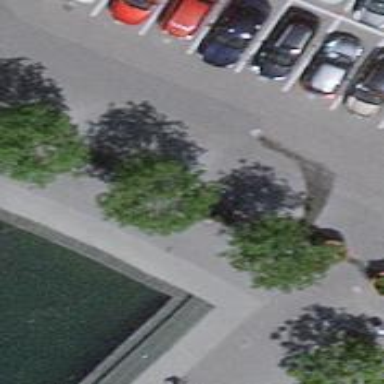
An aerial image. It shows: Black bench.